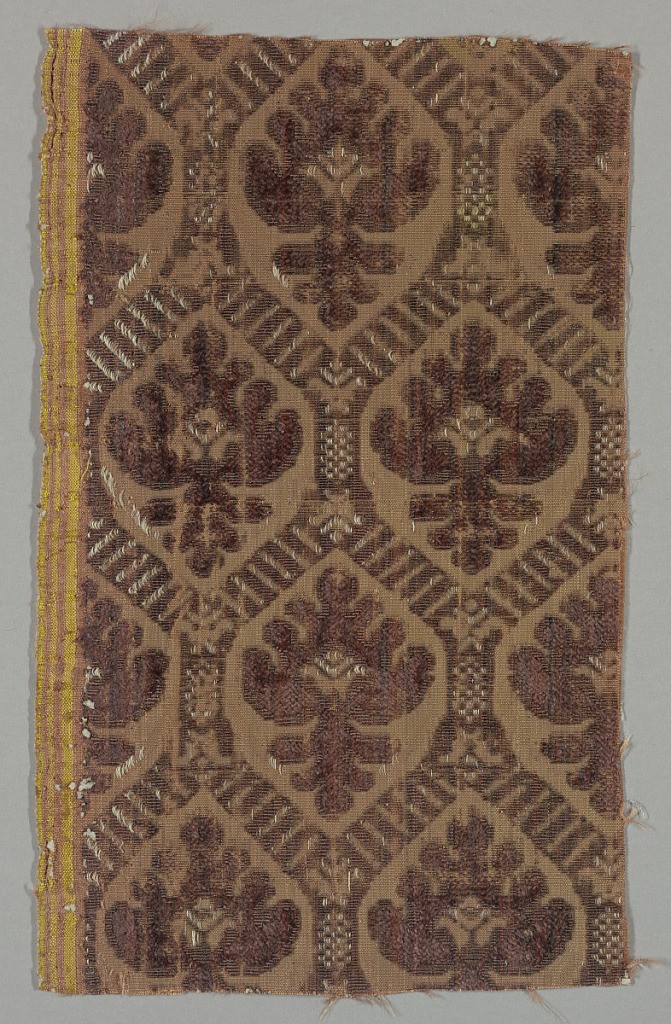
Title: Fragment
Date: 17th century
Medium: silk Technique; supplementary warp forming velvet pile and supplementary warp forming pattern
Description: Cartouches containing plant forms. Yellow and rose selvage at left.